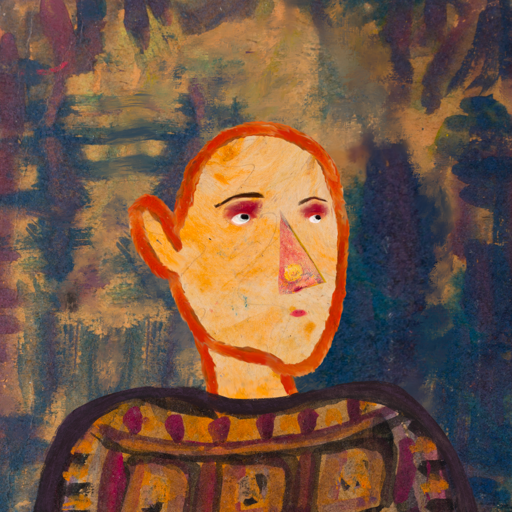
Background: InTheSun, Head And Neck Side: Experience, Face Side: Irani, Bust: Doll, Hair Side: Blank, Head Accessory: Blank, Second Necklace: Blank, Necklace: Blank, Baby: Blank